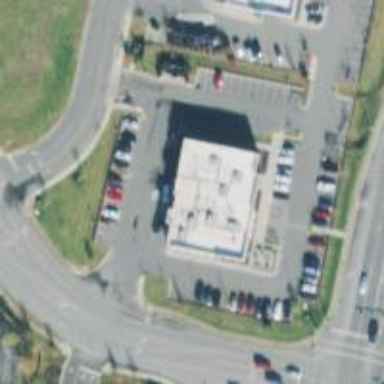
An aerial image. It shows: Healthcare clinic.